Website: bh-photo
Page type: customer-info-address
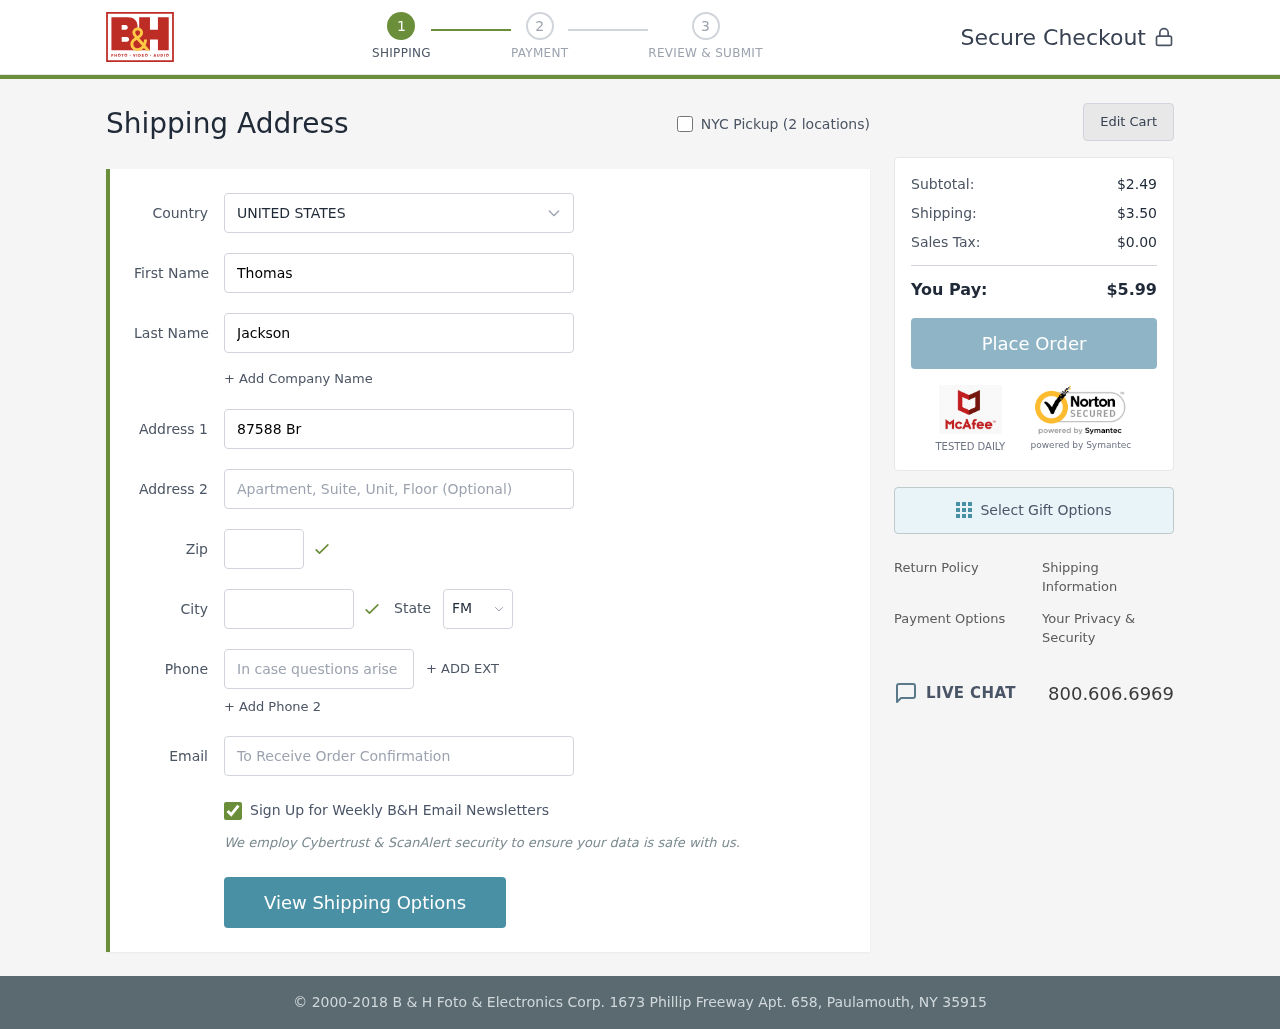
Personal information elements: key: PII_CITY
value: Kimberlyberg
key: PII_COUNTRY
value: United States
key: PII_EMAIL
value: thomasjackson@yahoo.com
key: PII_FIRSTNAME
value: Thomas
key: PII_LASTNAME
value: Jackson
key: PII_PHONE
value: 8083957088
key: PII_POSTCODE
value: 86680
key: PII_STATE_ABBR
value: FM
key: PII_STREET
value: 87588 Bryan Hollow
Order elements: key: ORDER_SUBTOTAL
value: $2.49
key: ORDER_SHIPPING_COST
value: $3.50
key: ORDER_TAX
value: $0.00
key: ORDER_TOTAL
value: $5.99